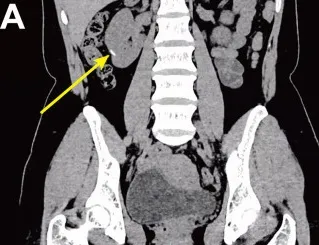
Postoperative follow-up high-density CT shows surgical area marked by hemolok (solid yellow arrow). (A) Coronal CT.
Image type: radiology (ct)